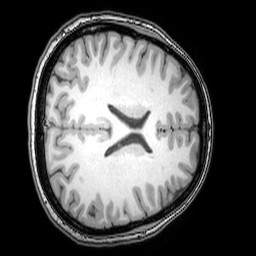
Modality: T1w
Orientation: axial
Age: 22
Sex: female
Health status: healthy
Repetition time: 0.081 s
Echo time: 0.037 s